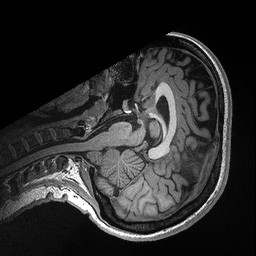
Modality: T1w
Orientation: axial
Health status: healthy
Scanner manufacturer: siemens
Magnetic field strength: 3 T
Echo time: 0.00298 s